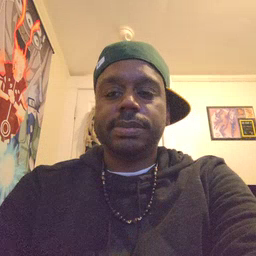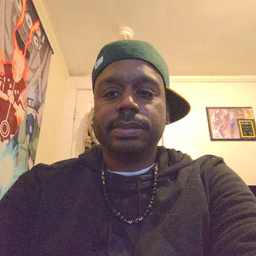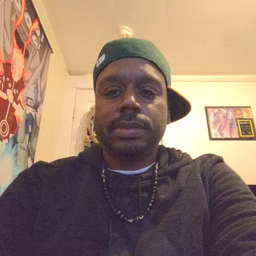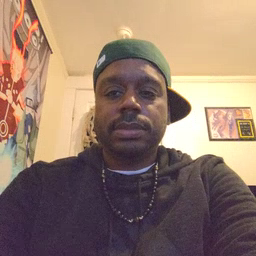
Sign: ride